Field crop: maize
Growth stage: 1
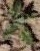
Species: atriplex